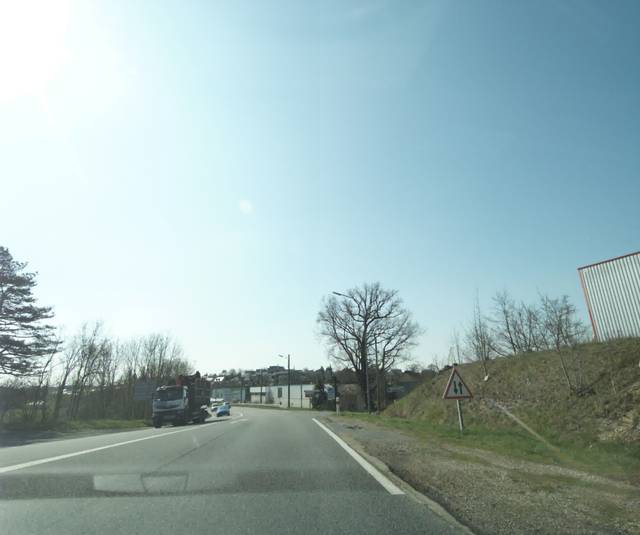
Region: France
Coordinates: 44.368, 2.549